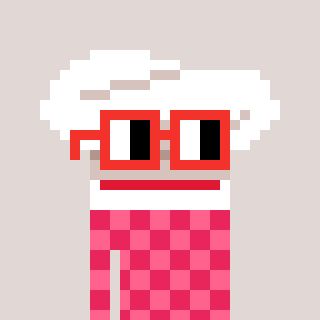
a pixel art character with square red glasses, a chef hat-shaped head and a redpinkish-colored body on a warm background